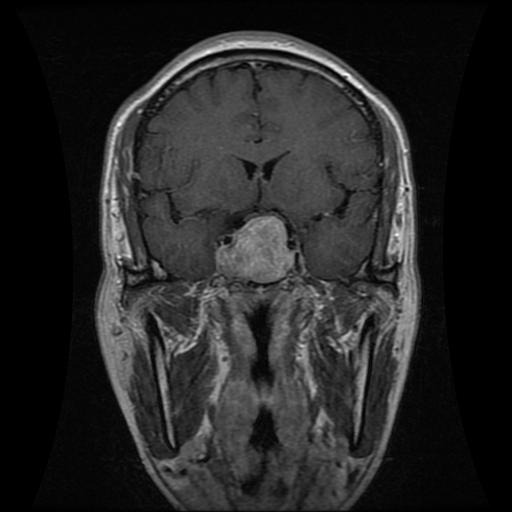
Label: pituitary